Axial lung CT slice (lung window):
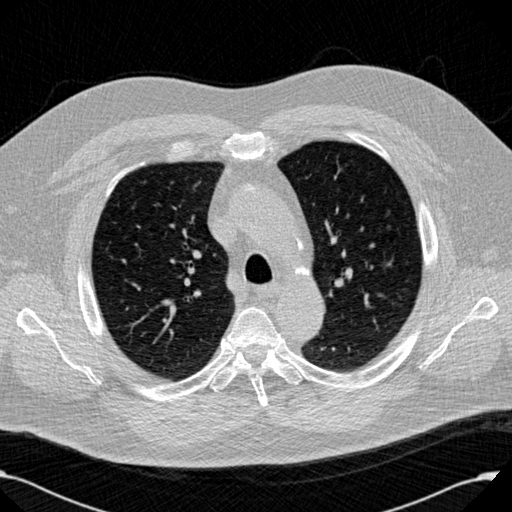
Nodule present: no